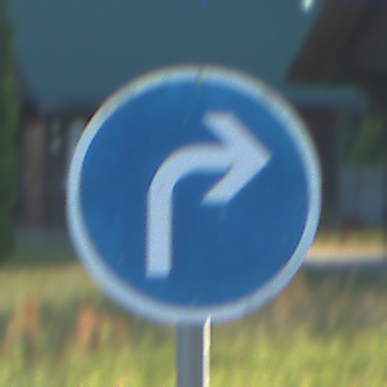
Verkehrszeichen: VorgeschriebeneFahrtrichtungRechts
Umgebung: Outdoor, Nature
Tageszeit: MorningAfternoon
Wetter: Clear
Licht: Natural
Jahreszeit: NotSpecified
Kontrast: HighContrast